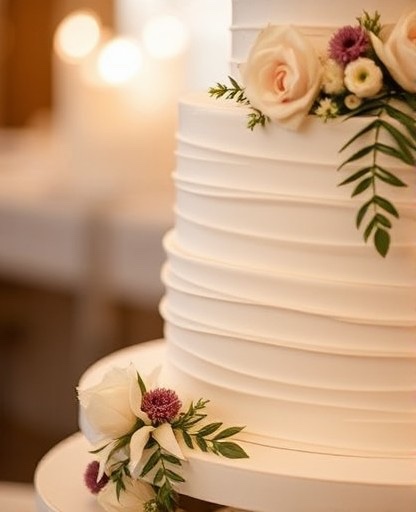
Category: Wedding